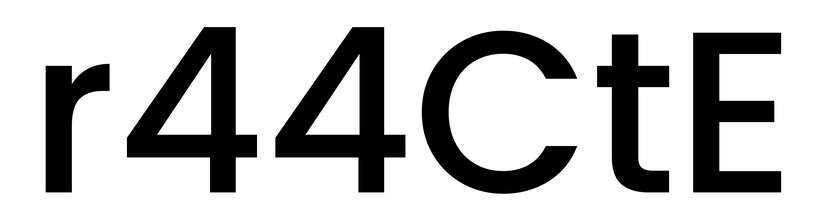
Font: Poppins-Medium